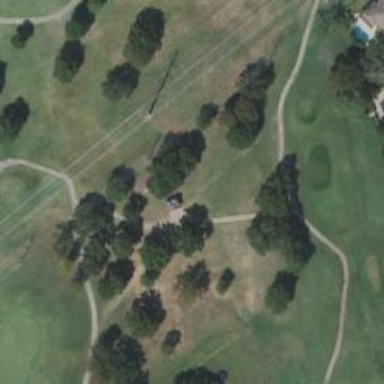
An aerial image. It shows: Golf cartpath that is also road path.